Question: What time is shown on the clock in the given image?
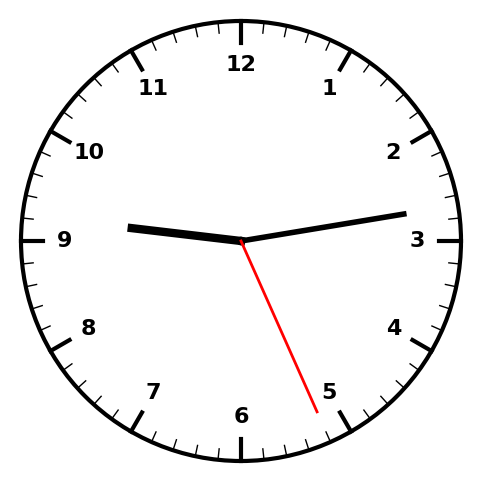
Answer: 09:13:26